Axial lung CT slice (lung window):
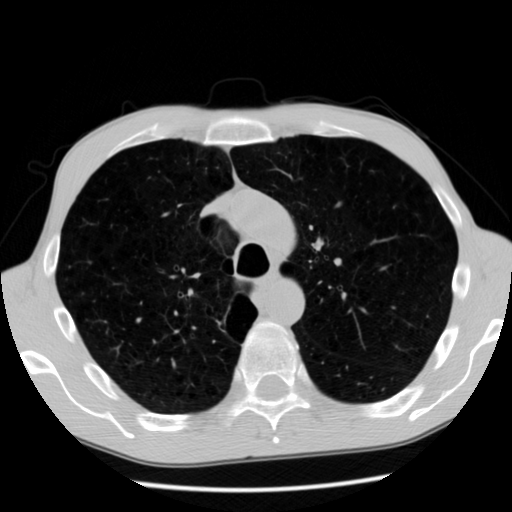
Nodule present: no